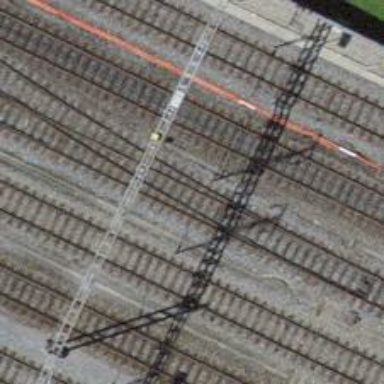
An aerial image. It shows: Siding railway track with electrified contact line.